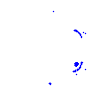
Particle: electron